【题型】解答题　【知识点】立体几何　【难度】medium
在四棱锥 $P-ABCD$ 中, 底面是边长为 2 的菱形, $\angle DAB=60^\circ$, 对角线 $AC$ 与 $BD$ 相交于点 $O, PO \perp$ 平面 $ABCD, PB$ 与平面 $ABCD$ 所成的角为 $60^\circ$.

(1) 求四棱锥 $P-ABCD$ 的体积;

(2) 若 $E$ 是 $PB$ 的中点, 求异面直线 $DE$ 与 $PA$ 所成角的大小 (结果用反三角函数值表示).
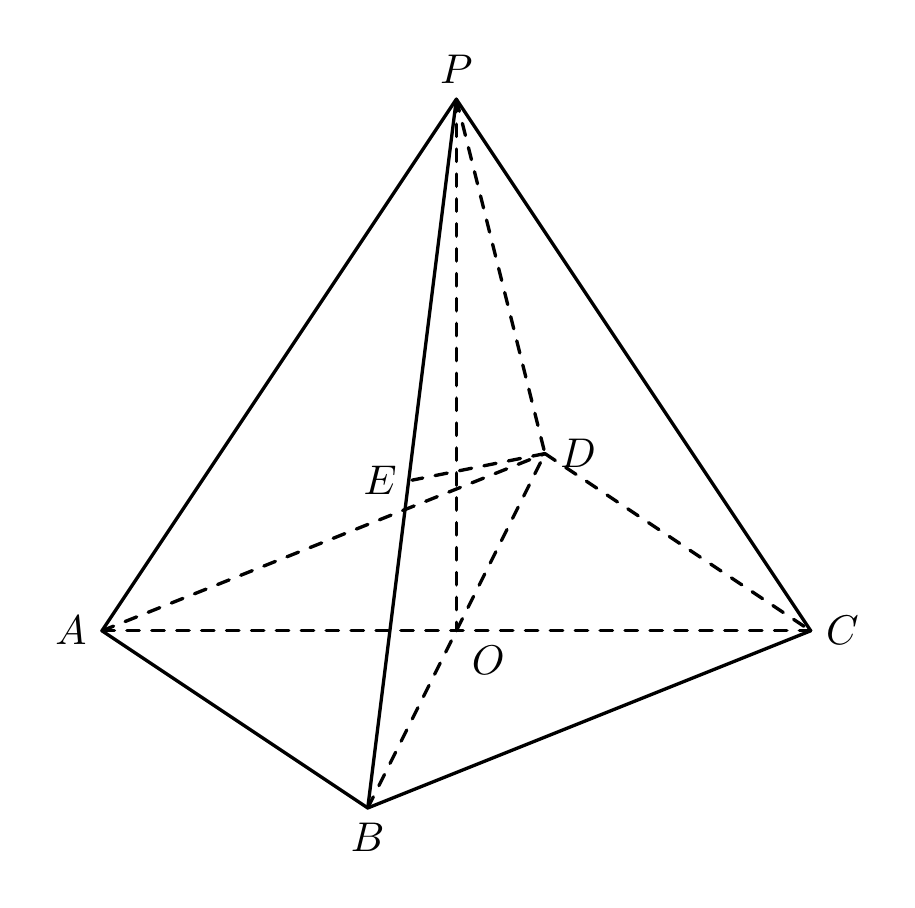
【解答】
【答案】 (1) 2

(2) $\arccos\frac{\sqrt{2}}{4}$

【知识点】 锥体体积的有关计算、求异面直线所成的角、异面直线夹角的向量求法

【分析】 (1) 由 $PO \perp$ 平面 $ABCD$, 得 $\angle PBO$ 是 $PB$ 与平面 $ABCD$ 所成的角, $\angle PBO=60^\circ$. 由此我们可以计算出 $PO$ 即棱锥的高, 及底面菱形的面积, 代入即可得到棱锥的体积.

(2) 求异面直线 $DE$ 与 $PA$ 所成角的大小有两种不同的思路: 法一是以 $O$ 为坐标原点, 射线 $OB, OC, OP$ 分别为 $x$ 轴、$y$ 轴、$z$ 轴的正半轴建立空间直角坐标系. 表示出空间中各个点的坐标, 进而给出相关向量的坐标, 然后利用异面直线的夹角的余弦等于其方向向量夹角余弦值的绝对值, 求出夹角;

法二是取 $AB$ 的中点 $F$, 连接 $EF, DF$. 由 $E$ 是 $PB$ 的中点, 得 $EF \parallel PA$, 则 $\angle FED$ 是异面直线 $DE$ 与 $PA$ 所成角 (或它的补角), 然后解三角形 $FED$ 求出夹角.

【详解】 (1) 在四棱锥 $P-ABCD$ 中, 由 $PO \perp$ 平面 $ABCD$, 得

$\angle PBO$ 是 $PB$ 与平面 $ABCD$ 所成的角, $\angle PBO=60^\circ$.

在 Rt$\triangle AOB$ 中 $BO=AB\sin30^\circ=1$, 由 $PO \perp BO$,

于是, $PO=BO\tan\frac{\pi}{3}=\sqrt{3}$, 而底面菱形的面积为 $2\sqrt{3}$.

$\therefore$ 四棱锥 $P-ABCD$ 的体积 $V=\frac{1}{3} \times 2\sqrt{3} \times \sqrt{3}=2$.

(2) 解法一: 以 $O$ 为坐标原点, 射线 $OB, OC, OP$ 分别为 $x$ 轴、$y$ 轴、$z$ 轴的正半轴建立空间直角坐标系.

在 Rt$\triangle AOB$ 中 $OA=\sqrt{3}$, 于是, 点 $A, B, D, P$ 的坐标分别是 $A(0,-\sqrt{3},0)$,

$B(1,0,0), D(-1,0,0), P(0,0,\sqrt{3})$.

$E$ 是 $PB$ 的中点, 则 $E\left(\frac{1}{2},0,\frac{\sqrt{3}}{2}\right)$, 于是 $\overrightarrow{DE}=\left(\frac{3}{2},0,\frac{\sqrt{3}}{2}\right), \overrightarrow{AP}=(0,\sqrt{3},\sqrt{3})$.

设 $\overrightarrow{DE}, \overrightarrow{AP}$ 的夹角为 $\theta$, 有 $\cos\theta = \frac{\frac{3}{2}}{\sqrt{\frac{9}{4}+\frac{3}{4}}\sqrt{3+3}} = \frac{\sqrt{2}}{4}, \theta=\arccos\frac{\sqrt{2}}{4}$,

$\therefore$ 异面直线 $DE$ 与 $PA$ 所成角的大小是 $\arccos\frac{\sqrt{2}}{4}$.

解法二: 取 $AB$ 的中点 $F$, 连接 $EF, DF$. 由 $E$ 是 $PB$ 的中点, 得 $EF \parallel PA$,

$\therefore \angle FED$ 是异面直线 $DE$ 与 $PA$ 所成角 (或它的补角),

在 Rt$\triangle AOB$ 中 $AO = AB\cos\frac{\pi}{6} = \sqrt{3} = OP$,

于是, 在等腰 Rt$\triangle AOP$ 中, $PA=\sqrt{6}$, 则 $EF=\frac{\sqrt{6}}{2}$.

在等边 $\triangle ABD$ 和等边 $\triangle PBD$ 中, $DE=DF=\sqrt{3}$,

$\cos\angle FED = \frac{\frac{1}{2}EF}{DE} = \frac{\frac{\sqrt{6}}{4}}{\sqrt{3}} = \frac{\sqrt{2}}{4}$

$\therefore$ 异面直线 $DE$ 与 $PA$ 所成角的大小是 $\arccos\frac{\sqrt{2}}{4}$.

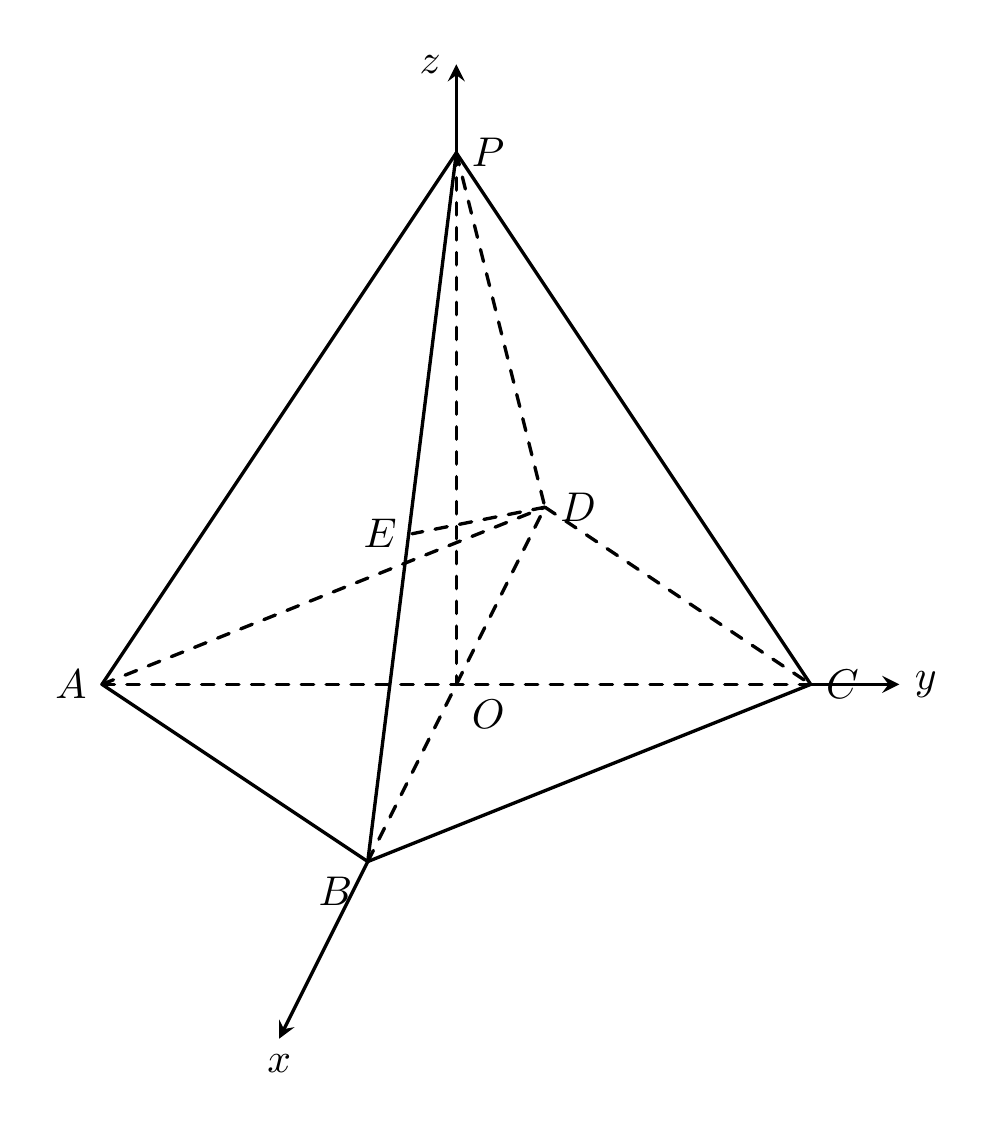
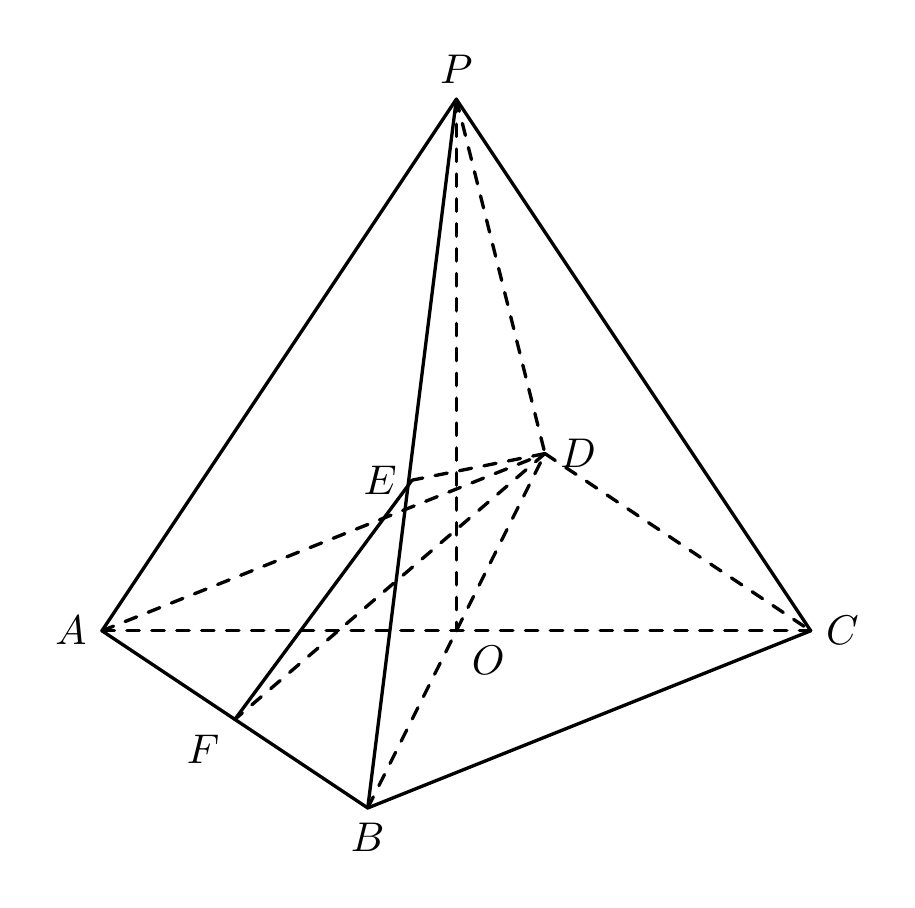